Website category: jobs
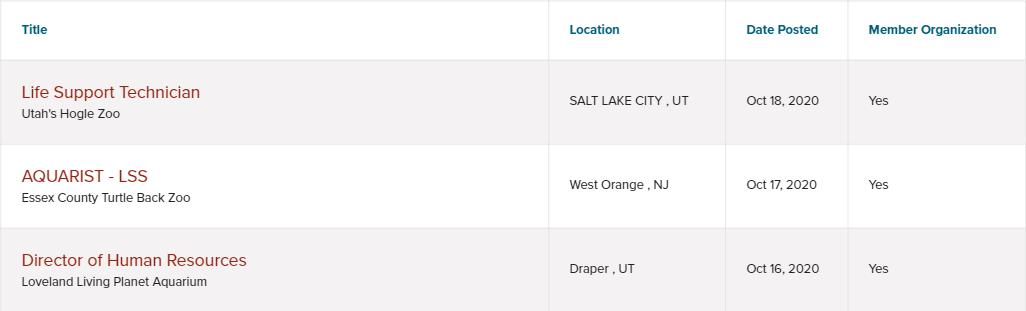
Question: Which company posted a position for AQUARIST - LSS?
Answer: Essex County Turtle Back Zoo

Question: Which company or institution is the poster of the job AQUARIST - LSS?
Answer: Essex County Turtle Back Zoo

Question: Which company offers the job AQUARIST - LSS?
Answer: Essex County Turtle Back Zoo

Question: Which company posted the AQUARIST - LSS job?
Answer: Essex County Turtle Back Zoo

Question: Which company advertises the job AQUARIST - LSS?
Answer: Essex County Turtle Back Zoo

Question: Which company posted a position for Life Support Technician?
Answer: Utah's Hogle Zoo

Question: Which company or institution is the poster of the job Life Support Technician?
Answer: Utah's Hogle Zoo

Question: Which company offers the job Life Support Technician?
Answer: Utah's Hogle Zoo

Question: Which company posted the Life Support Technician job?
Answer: Utah's Hogle Zoo

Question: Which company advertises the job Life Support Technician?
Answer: Utah's Hogle Zoo

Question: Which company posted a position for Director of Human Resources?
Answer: Loveland Living Planet Aquarium

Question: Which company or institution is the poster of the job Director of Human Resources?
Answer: Loveland Living Planet Aquarium

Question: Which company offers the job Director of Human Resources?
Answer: Loveland Living Planet Aquarium

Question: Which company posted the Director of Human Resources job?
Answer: Loveland Living Planet Aquarium

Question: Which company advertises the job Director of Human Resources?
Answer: Loveland Living Planet Aquarium

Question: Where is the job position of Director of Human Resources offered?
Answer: Draper , UT

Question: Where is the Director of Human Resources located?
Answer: Draper , UT

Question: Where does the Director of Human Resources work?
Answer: Draper , UT

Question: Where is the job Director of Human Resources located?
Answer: Draper , UT

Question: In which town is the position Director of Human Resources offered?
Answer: Draper , UT

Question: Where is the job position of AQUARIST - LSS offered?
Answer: West Orange , NJ

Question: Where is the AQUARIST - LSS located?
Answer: West Orange , NJ

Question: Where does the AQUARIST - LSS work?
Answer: West Orange , NJ

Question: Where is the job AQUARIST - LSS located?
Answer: West Orange , NJ

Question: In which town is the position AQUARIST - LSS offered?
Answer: West Orange , NJ

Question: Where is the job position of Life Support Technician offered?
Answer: SALT LAKE CITY , UT

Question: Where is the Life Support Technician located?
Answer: SALT LAKE CITY , UT

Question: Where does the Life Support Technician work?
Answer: SALT LAKE CITY , UT

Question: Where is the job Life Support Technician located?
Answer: SALT LAKE CITY , UT

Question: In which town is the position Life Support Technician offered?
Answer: SALT LAKE CITY , UT

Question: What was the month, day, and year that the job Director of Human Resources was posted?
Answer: Oct 16, 2020

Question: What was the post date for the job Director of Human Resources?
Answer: Oct 16, 2020

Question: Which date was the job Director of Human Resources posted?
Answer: Oct 16, 2020

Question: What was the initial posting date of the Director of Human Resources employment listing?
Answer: Oct 16, 2020

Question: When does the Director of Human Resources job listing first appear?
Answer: Oct 16, 2020

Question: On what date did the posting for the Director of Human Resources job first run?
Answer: Oct 16, 2020

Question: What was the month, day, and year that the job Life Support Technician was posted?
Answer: Oct 18, 2020

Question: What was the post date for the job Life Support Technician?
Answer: Oct 18, 2020

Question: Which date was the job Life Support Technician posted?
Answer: Oct 18, 2020

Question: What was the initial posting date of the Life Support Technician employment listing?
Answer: Oct 18, 2020

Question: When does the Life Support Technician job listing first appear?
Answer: Oct 18, 2020

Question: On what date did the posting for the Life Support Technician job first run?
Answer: Oct 18, 2020

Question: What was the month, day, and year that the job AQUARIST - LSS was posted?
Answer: Oct 17, 2020

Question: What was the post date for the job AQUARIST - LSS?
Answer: Oct 17, 2020

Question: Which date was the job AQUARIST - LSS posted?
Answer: Oct 17, 2020

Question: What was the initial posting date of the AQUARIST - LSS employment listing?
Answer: Oct 17, 2020

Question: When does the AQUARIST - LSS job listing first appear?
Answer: Oct 17, 2020

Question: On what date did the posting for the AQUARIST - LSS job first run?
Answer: Oct 17, 2020

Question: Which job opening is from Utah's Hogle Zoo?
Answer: Life Support Technician

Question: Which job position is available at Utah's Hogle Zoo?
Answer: Life Support Technician

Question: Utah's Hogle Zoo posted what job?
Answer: Life Support Technician

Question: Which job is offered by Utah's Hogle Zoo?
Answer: Life Support Technician

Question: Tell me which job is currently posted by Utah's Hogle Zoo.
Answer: Life Support Technician

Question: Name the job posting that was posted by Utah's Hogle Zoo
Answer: Life Support Technician

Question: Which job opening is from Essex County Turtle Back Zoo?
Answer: AQUARIST - LSS

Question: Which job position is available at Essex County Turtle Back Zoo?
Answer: AQUARIST - LSS

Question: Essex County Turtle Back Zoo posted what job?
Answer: AQUARIST - LSS

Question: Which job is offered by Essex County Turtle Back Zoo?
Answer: AQUARIST - LSS

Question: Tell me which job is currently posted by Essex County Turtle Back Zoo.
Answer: AQUARIST - LSS

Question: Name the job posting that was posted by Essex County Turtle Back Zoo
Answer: AQUARIST - LSS

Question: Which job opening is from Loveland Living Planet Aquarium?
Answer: Director of Human Resources

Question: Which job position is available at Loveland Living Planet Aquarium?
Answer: Director of Human Resources

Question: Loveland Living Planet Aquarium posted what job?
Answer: Director of Human Resources

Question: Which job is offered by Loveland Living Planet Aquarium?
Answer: Director of Human Resources